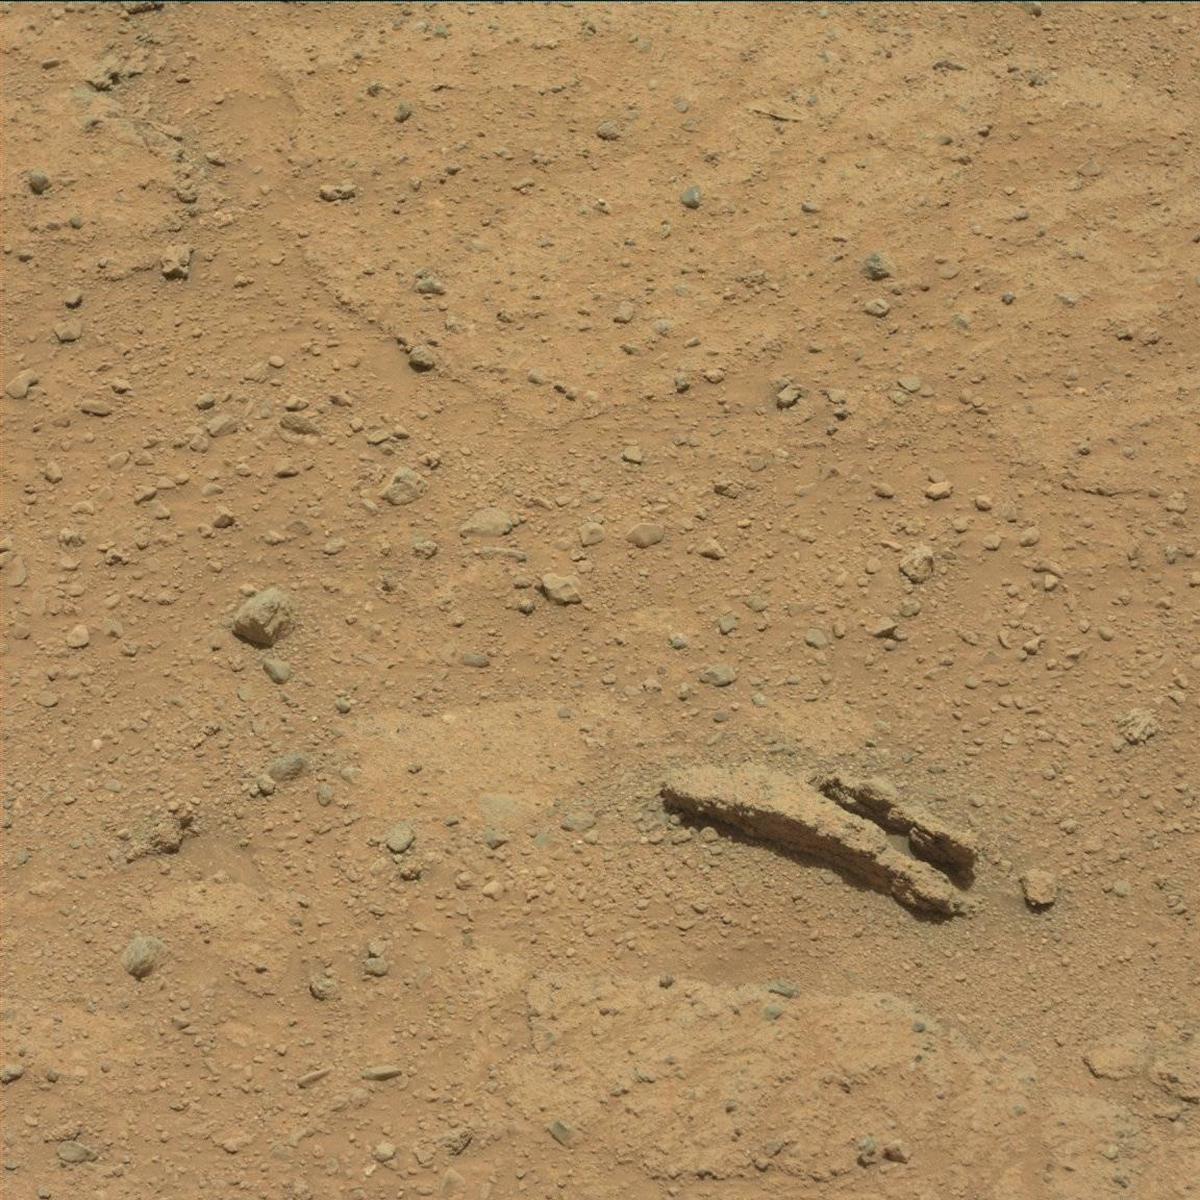
Terrain classes present: Bedrock, Rock, Sand / Soil